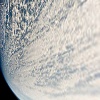
Label: cloud